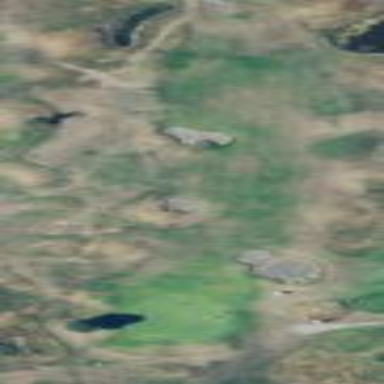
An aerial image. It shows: Rough area on grassy golf course.